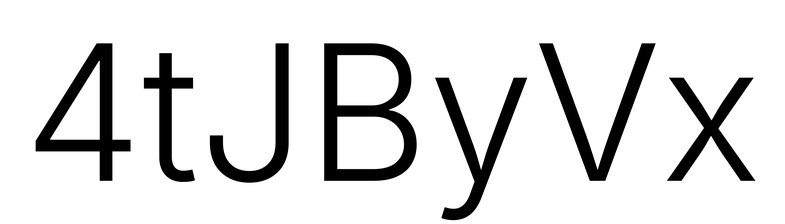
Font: Inter_Light